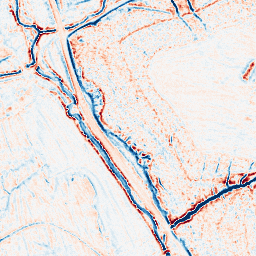
Category: edge_preserving
Decomposition family: bilateral
Decomposition parameters: d: 9
sigma_color: 100
sigma_space: 75
Upsampling method: sinc_blackman
Upsampling parameters: scale: 2
kernel_size: 16
Upsampling scale: 2